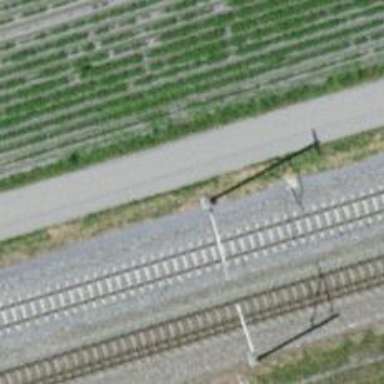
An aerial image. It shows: Power pole.